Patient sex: M
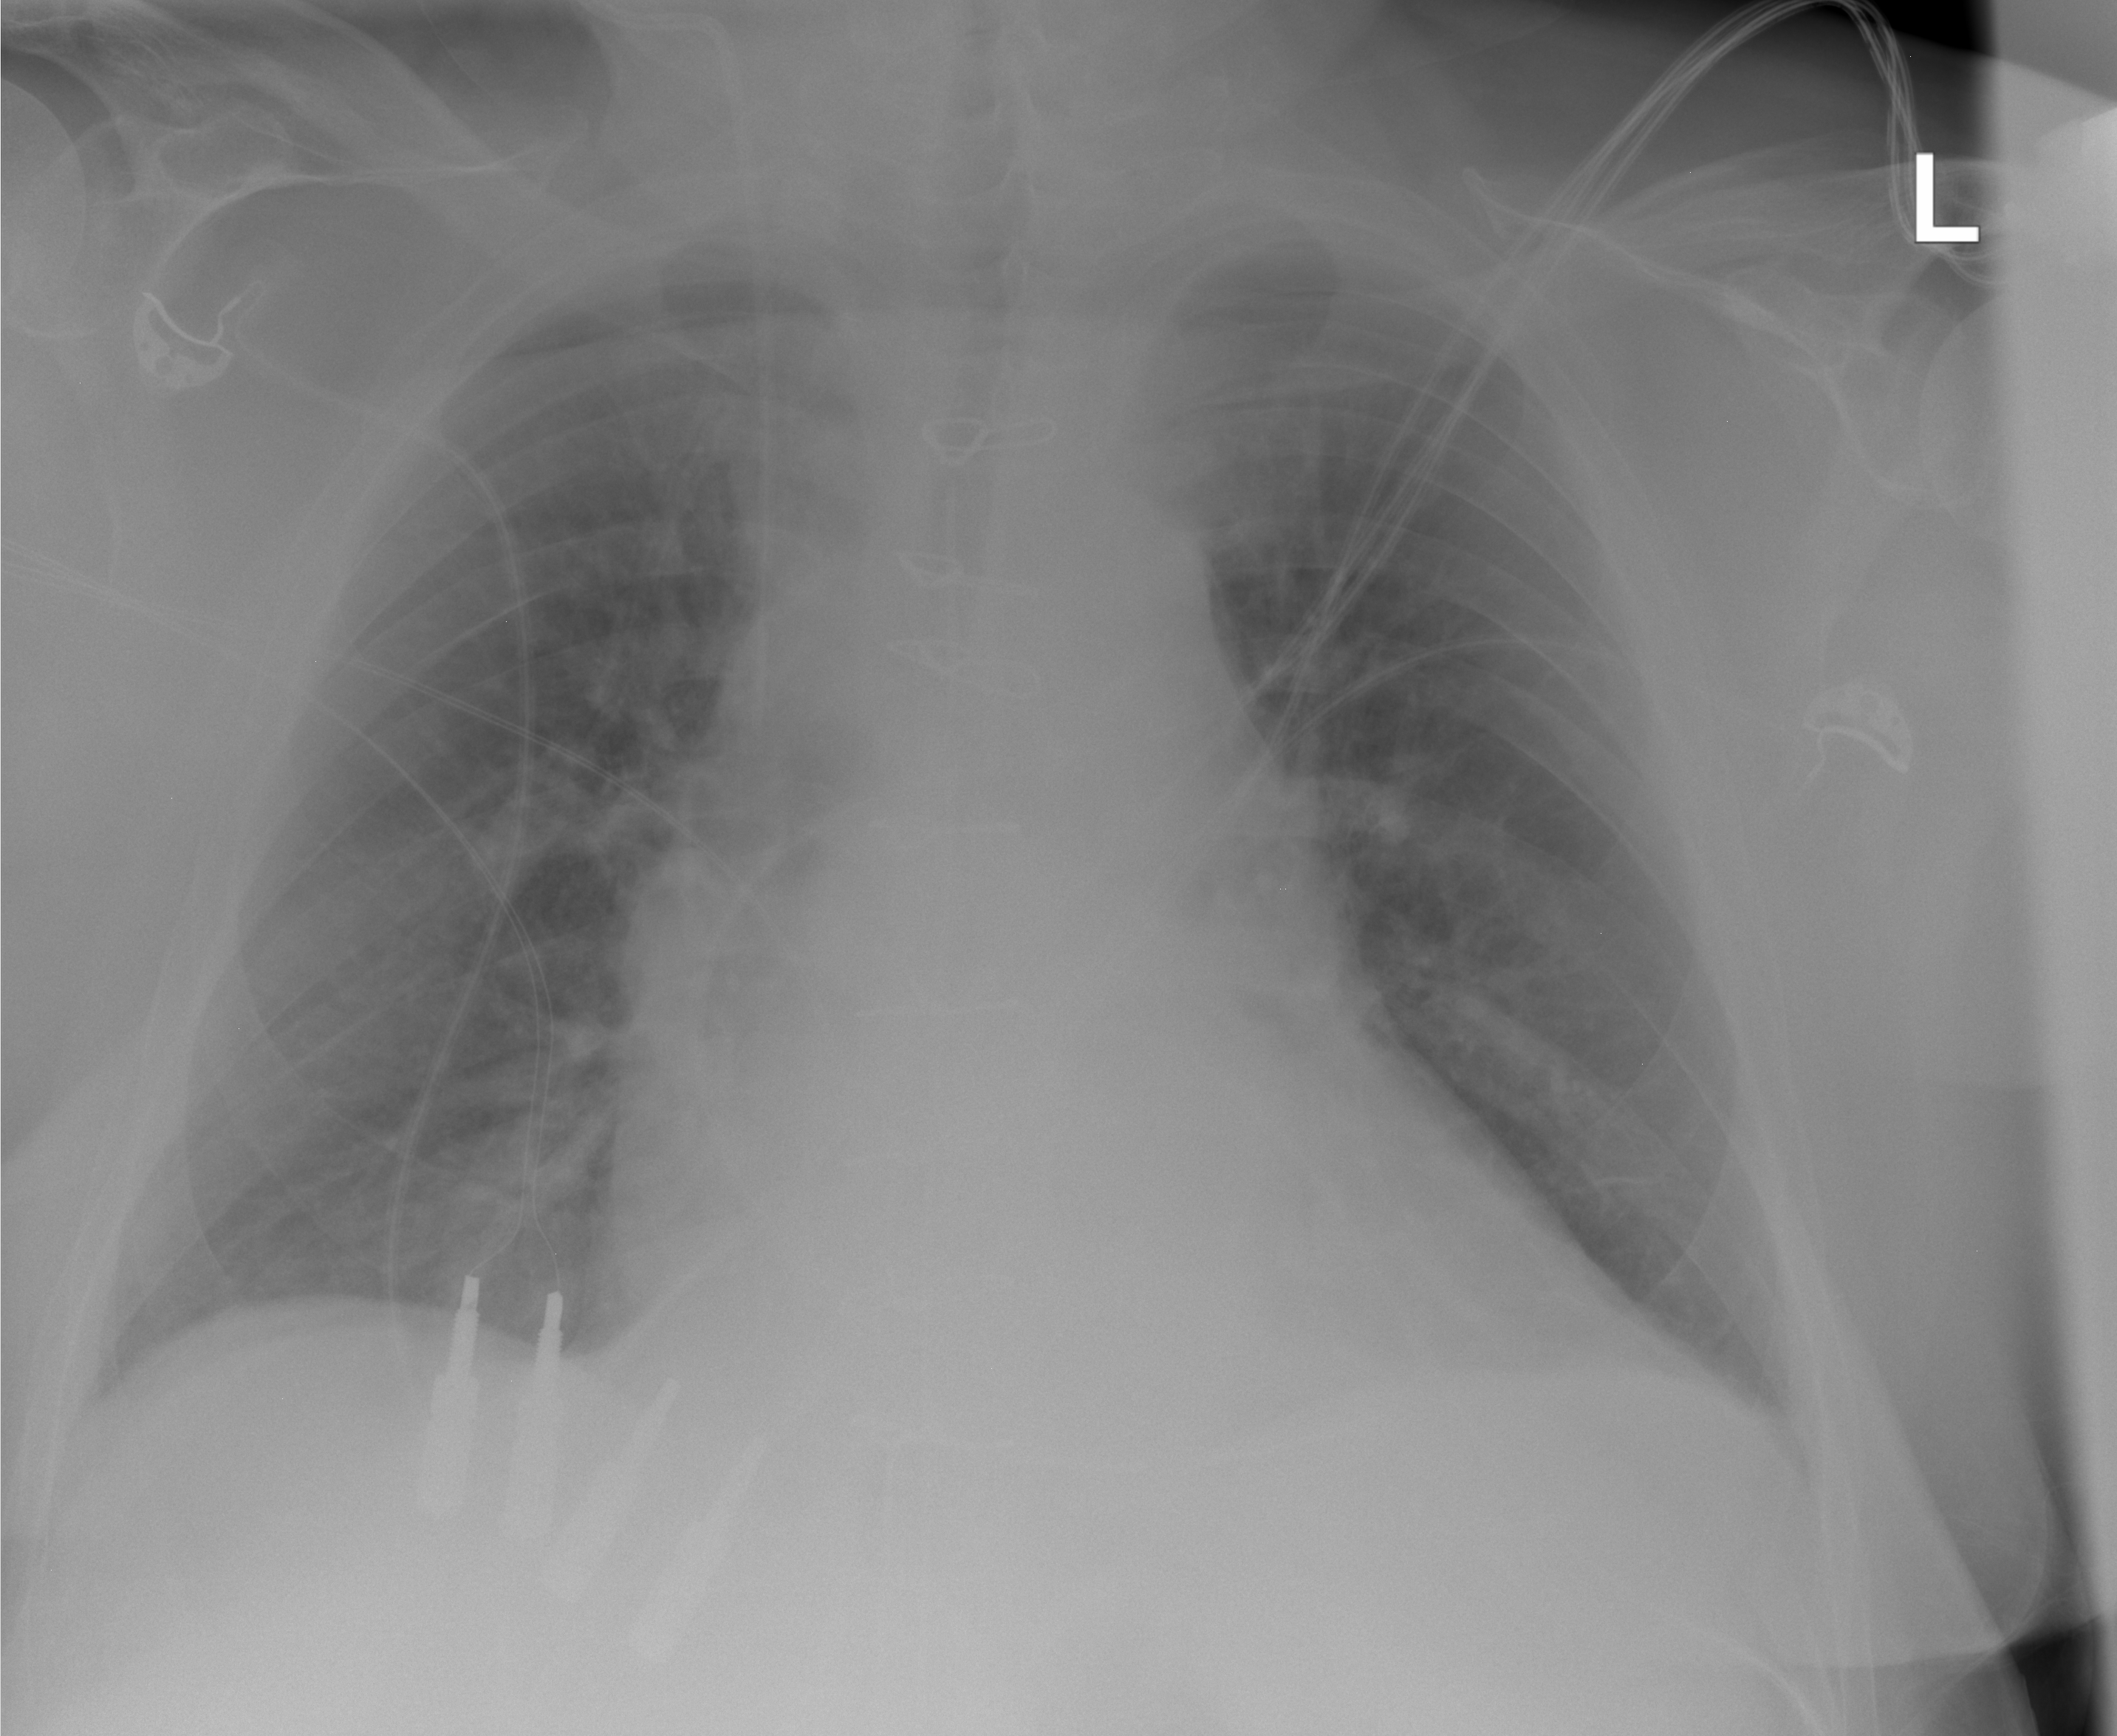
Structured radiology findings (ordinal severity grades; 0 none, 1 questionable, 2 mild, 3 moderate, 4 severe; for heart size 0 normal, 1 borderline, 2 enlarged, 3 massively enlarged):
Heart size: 2
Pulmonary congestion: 0
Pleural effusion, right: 0
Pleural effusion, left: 0
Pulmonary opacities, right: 0
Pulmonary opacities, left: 0
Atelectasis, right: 0
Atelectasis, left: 0